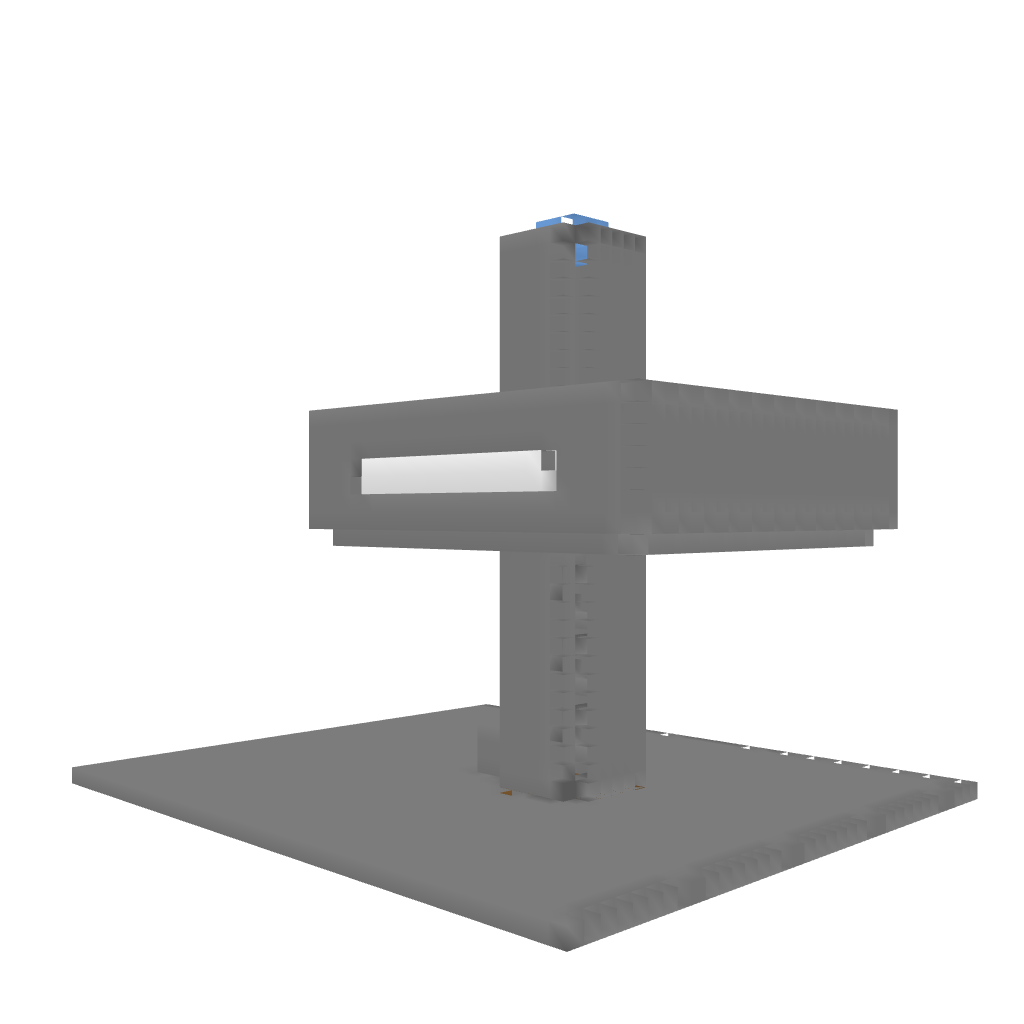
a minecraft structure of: castle bad low quality